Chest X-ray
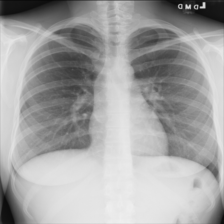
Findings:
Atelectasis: negative
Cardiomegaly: negative
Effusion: negative
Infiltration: negative
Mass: negative
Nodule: negative
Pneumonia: negative
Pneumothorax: negative
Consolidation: negative
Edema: negative
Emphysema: negative
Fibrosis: negative
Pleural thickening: negative
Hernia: negative